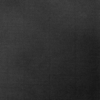
Label: dusty